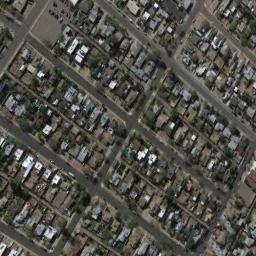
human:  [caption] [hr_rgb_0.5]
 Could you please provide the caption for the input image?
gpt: The houses line up neatly .

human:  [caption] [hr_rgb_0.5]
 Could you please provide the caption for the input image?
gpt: The dense residential is next to the road with some cars .

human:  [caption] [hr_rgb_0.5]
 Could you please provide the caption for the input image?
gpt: There are many roads and neatly arranged houses and trees in densely populated areas .

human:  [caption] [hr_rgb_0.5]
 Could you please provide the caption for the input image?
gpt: A dense residential area has lots of houses arranged neatly and some roads go through the residential area .

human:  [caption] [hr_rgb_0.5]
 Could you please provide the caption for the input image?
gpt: There are many buildings arranged neatly on dense residential area .